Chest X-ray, AP view. Patient: 35 years old, sex F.
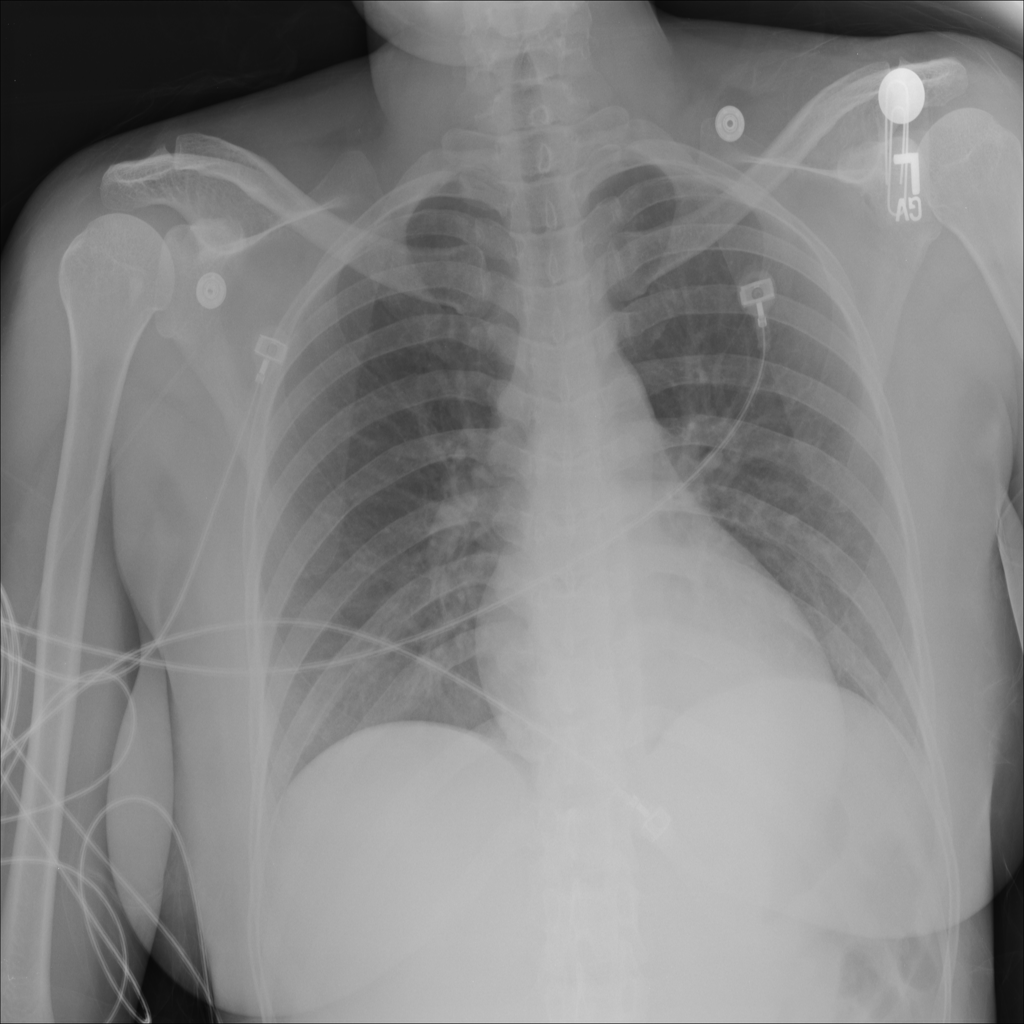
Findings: No Finding